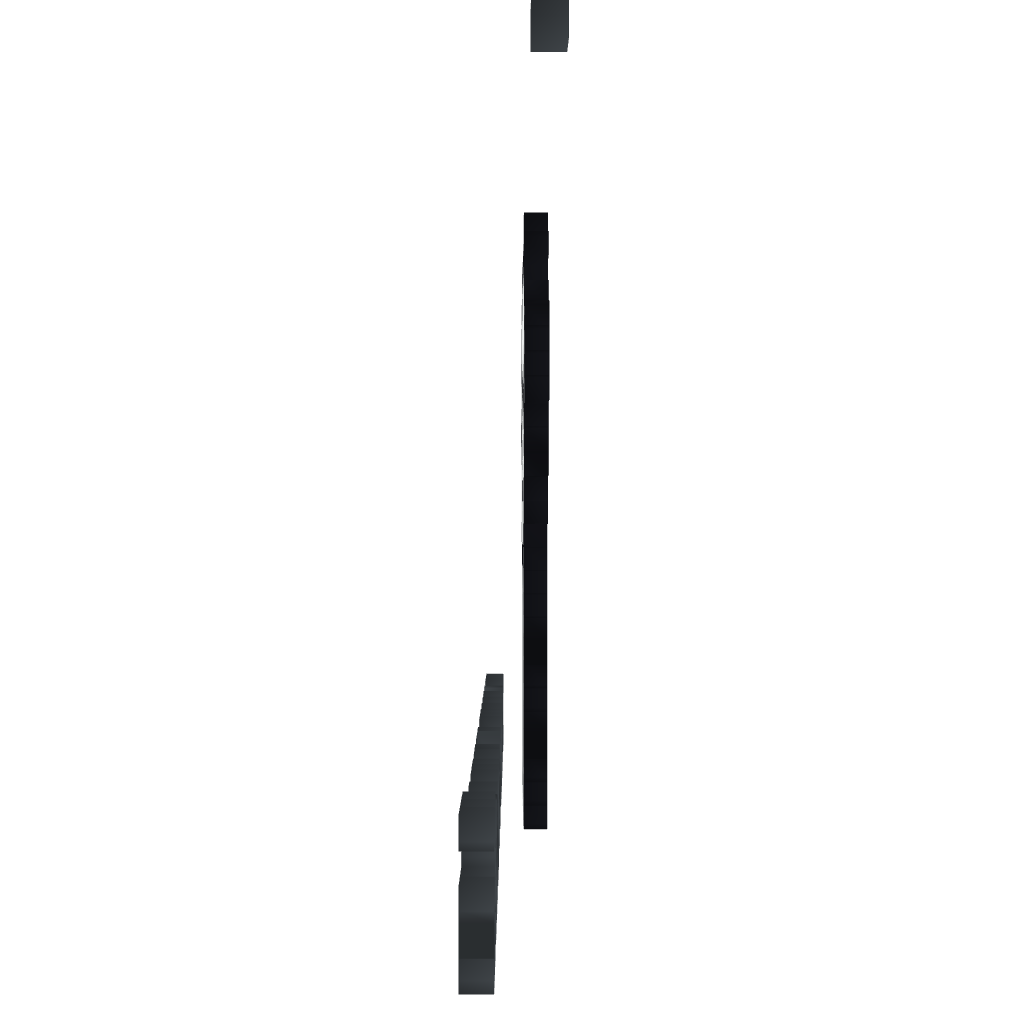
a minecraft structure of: I Like Trains Kid - By Cybersneeze